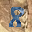
Label: 8